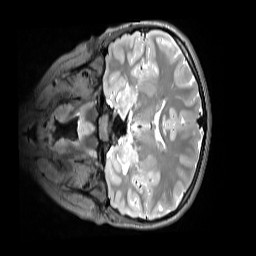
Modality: T2w
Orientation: coronal
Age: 12
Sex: female
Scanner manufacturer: siemens
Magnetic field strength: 3 T
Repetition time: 3.2 s
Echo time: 0.408 s